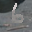
Label: 6